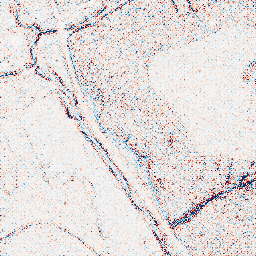
Category: edge_preserving
Decomposition family: bilateral
Decomposition parameters: d: 5
sigma_color: 75
sigma_space: 100
Upsampling method: regularized
Upsampling parameters: scale: 2
lambda_reg: 0.1
Upsampling scale: 2